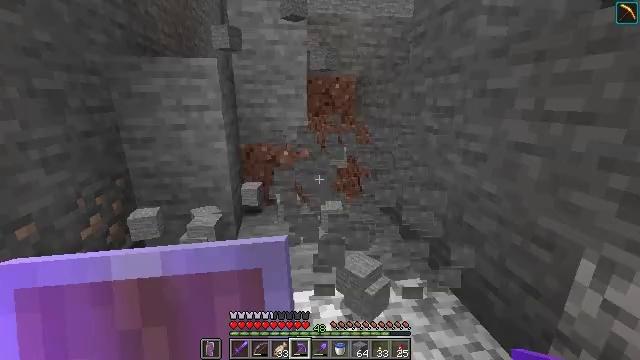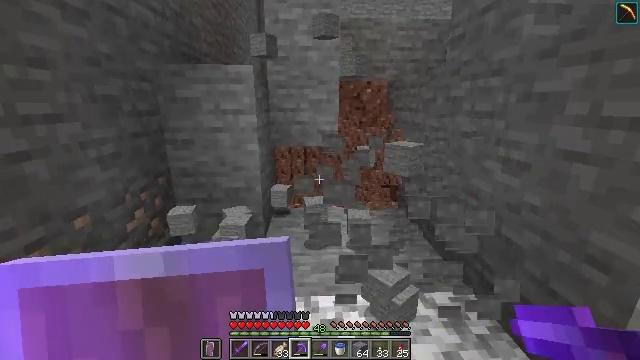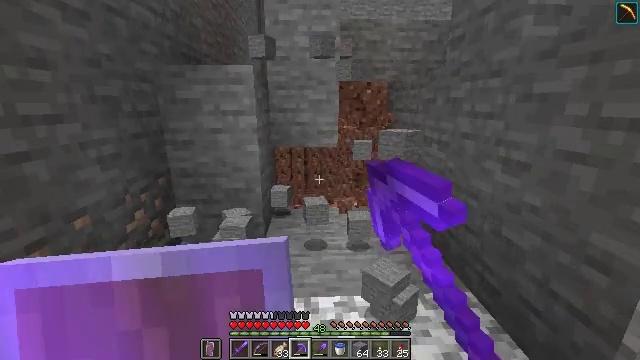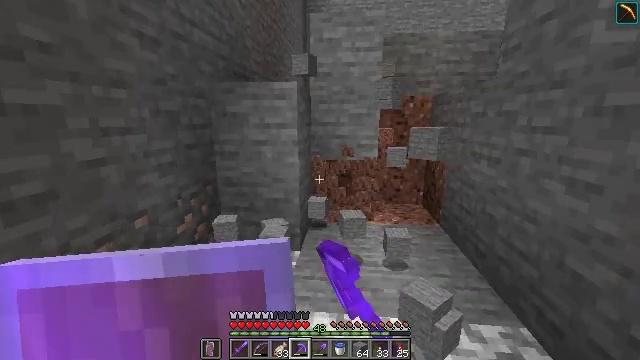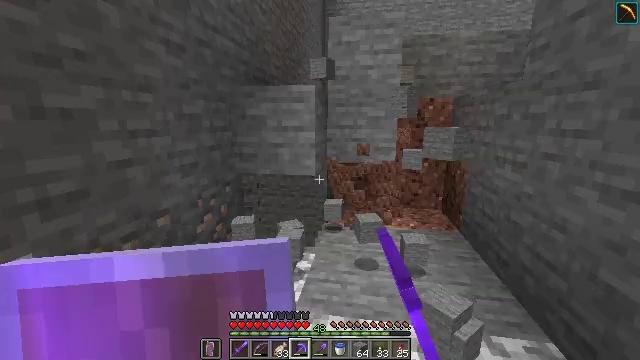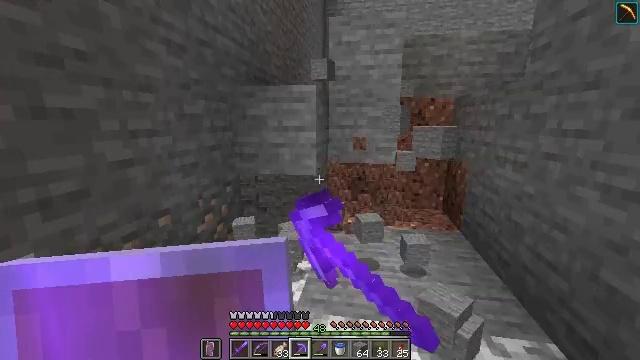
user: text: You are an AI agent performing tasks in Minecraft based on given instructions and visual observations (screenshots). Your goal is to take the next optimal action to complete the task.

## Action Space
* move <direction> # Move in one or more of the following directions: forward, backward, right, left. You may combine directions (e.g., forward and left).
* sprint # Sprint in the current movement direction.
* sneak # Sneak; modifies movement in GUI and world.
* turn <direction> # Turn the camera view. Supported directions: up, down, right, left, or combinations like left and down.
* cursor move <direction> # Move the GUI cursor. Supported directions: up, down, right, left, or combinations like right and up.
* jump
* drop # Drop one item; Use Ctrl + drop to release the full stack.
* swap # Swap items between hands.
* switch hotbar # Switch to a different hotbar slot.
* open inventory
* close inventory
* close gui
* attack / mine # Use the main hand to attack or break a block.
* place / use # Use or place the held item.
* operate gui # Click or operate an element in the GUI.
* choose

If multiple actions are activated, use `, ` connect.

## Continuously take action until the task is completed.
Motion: motion action
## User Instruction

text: Attack the ground to harvest granite.
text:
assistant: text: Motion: turn left, attack / mine
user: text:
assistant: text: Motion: attack / mine
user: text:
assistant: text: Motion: turn left and up, attack / mine
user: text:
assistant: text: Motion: turn left, attack / mine
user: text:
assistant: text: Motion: attack / mine
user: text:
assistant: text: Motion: attack / mine